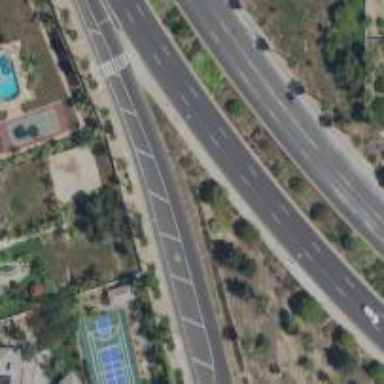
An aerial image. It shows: Primary highway.